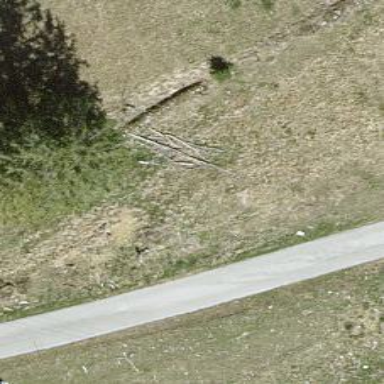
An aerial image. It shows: Single tag "natural: tree."